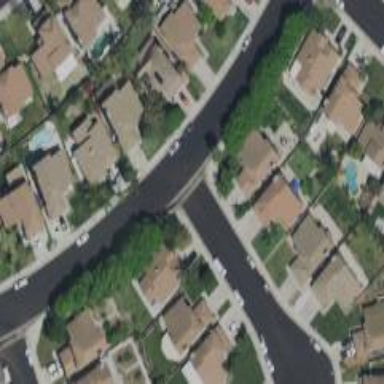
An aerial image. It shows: Residential road named Court.